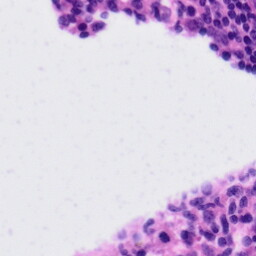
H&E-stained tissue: Tonsil